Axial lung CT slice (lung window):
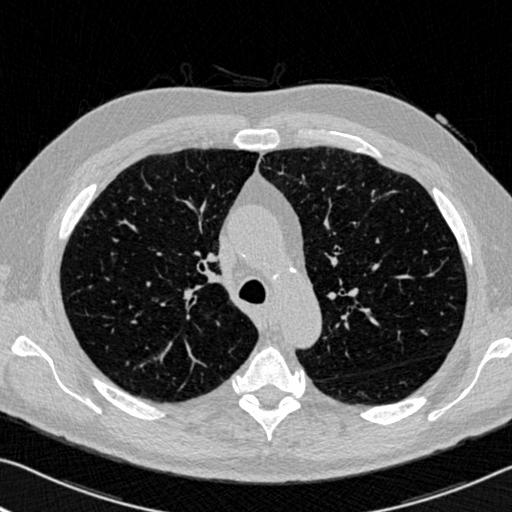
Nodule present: no